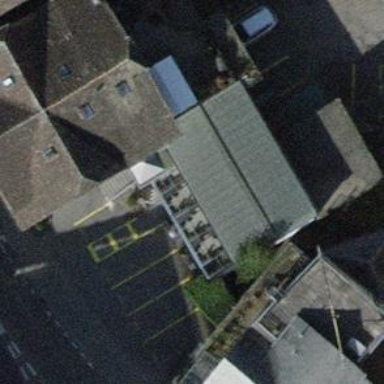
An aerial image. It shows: Bar.